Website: home-depot
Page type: account-selection
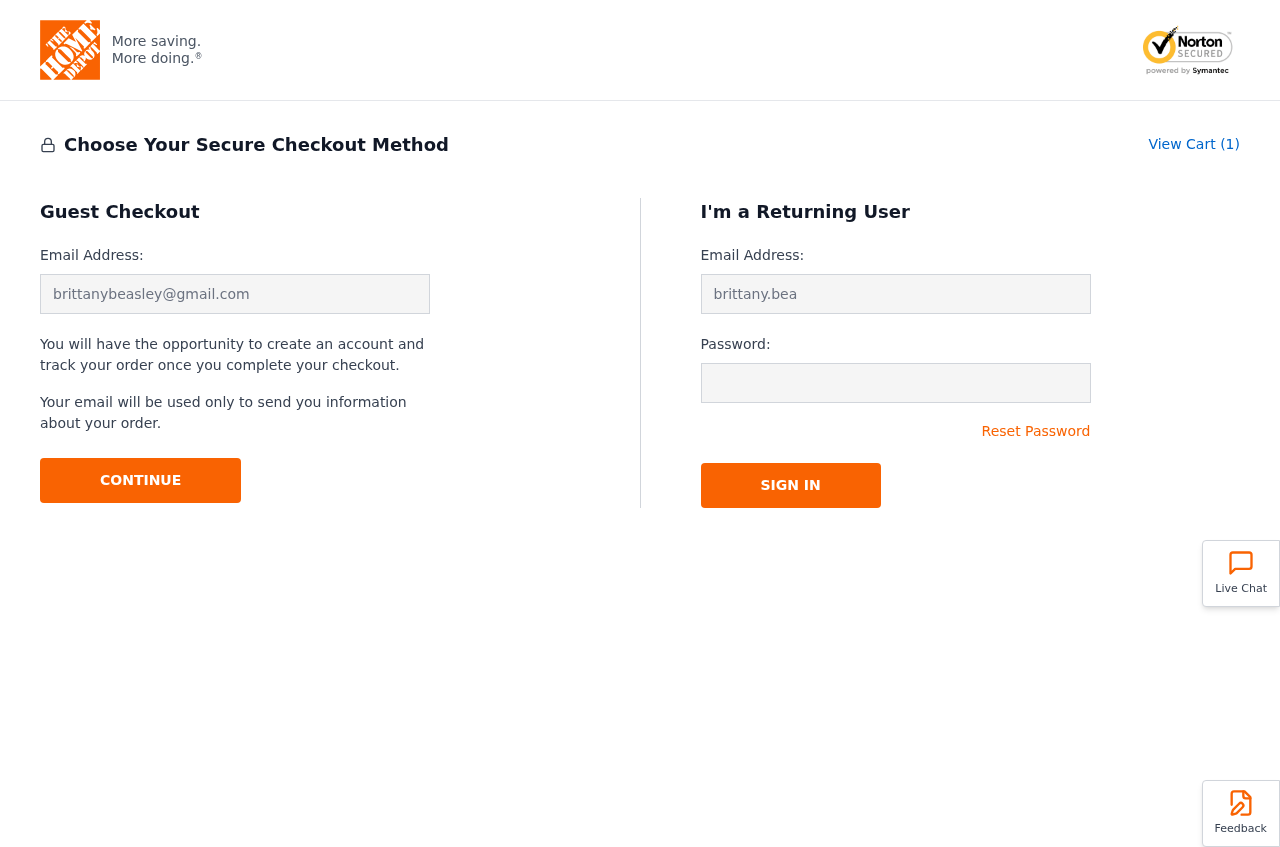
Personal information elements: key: PII_EMAIL
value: brittanybeasley@gmail.com
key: PII_LOGIN_USERNAME
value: brittany.beasley
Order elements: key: ORDER_NUM_ITEMS
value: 1